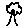
Label: tree